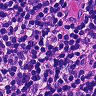
Metastatic tissue present: yes